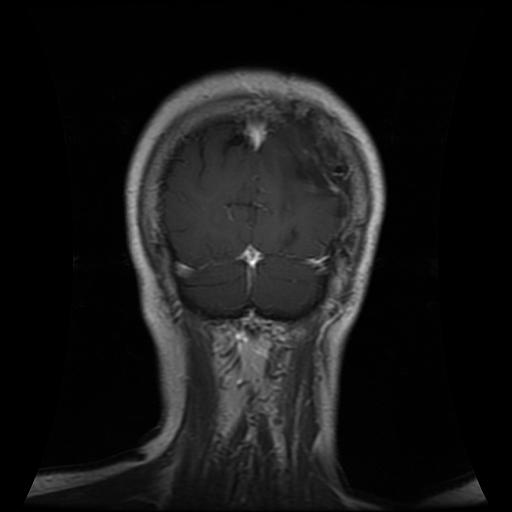
Label: glioma